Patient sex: F
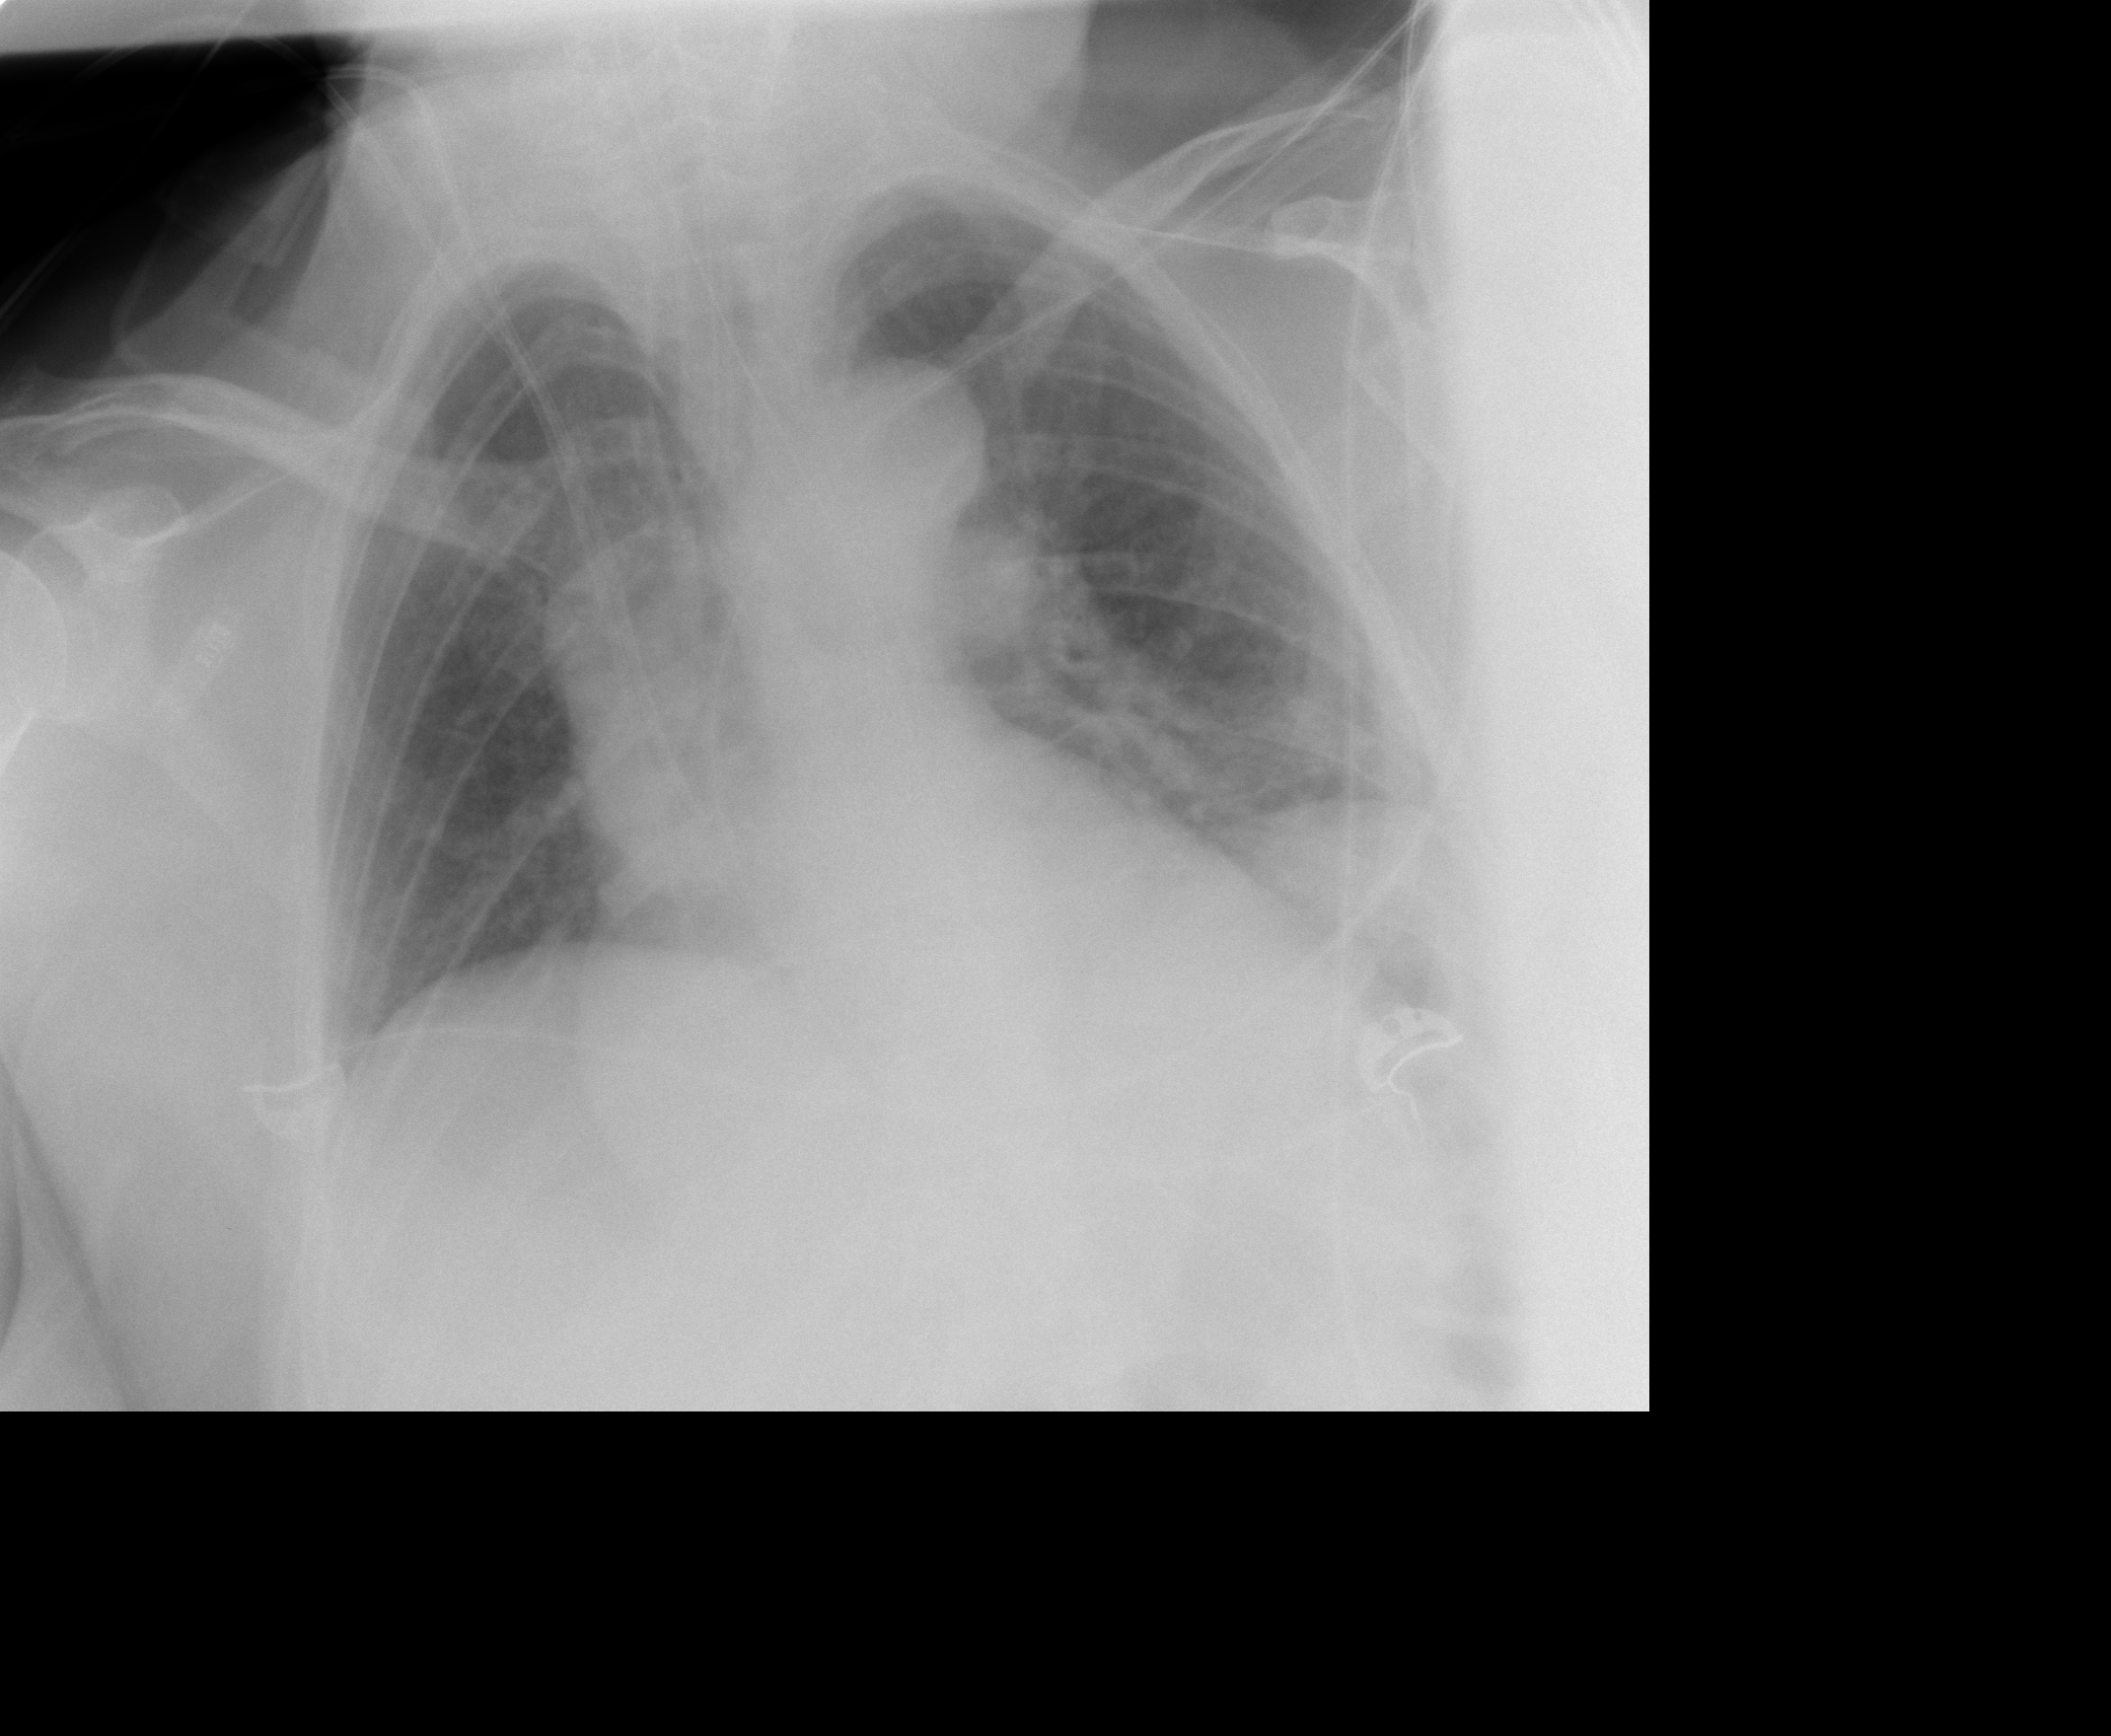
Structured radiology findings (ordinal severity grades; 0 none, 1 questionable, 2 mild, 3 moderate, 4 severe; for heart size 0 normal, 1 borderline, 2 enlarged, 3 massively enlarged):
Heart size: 0
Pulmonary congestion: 1
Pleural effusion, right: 0
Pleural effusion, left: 0
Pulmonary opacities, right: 0
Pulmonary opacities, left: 1
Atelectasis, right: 0
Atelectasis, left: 1